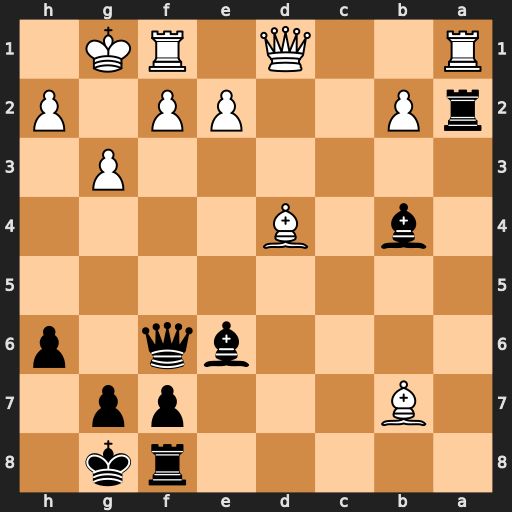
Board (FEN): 5rk1/1B3pp1/4bq1p/8/1b1B4/6P1/rP2PP1P/R2Q1RK1
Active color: b
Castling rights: -
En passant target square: -
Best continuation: Rxa1 Bxf6 Rxd1 Rxd1 gxf6